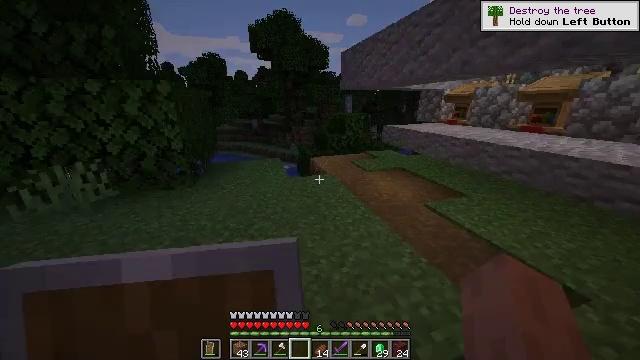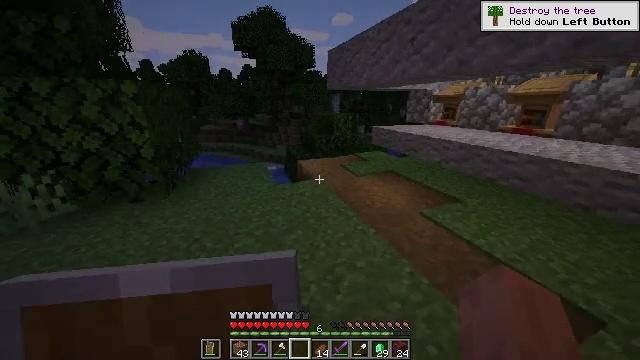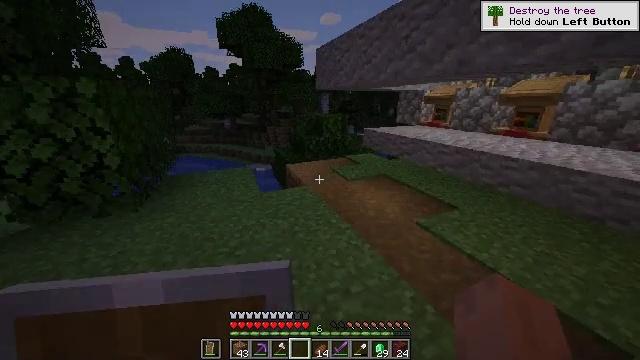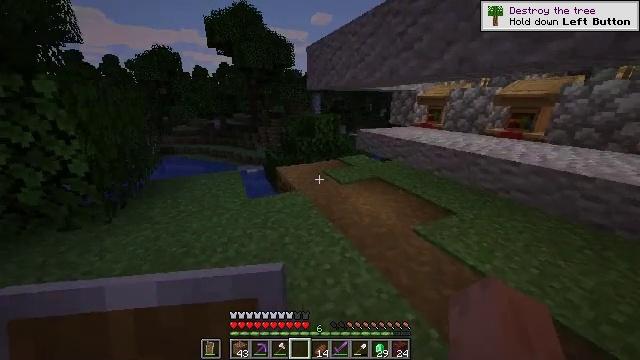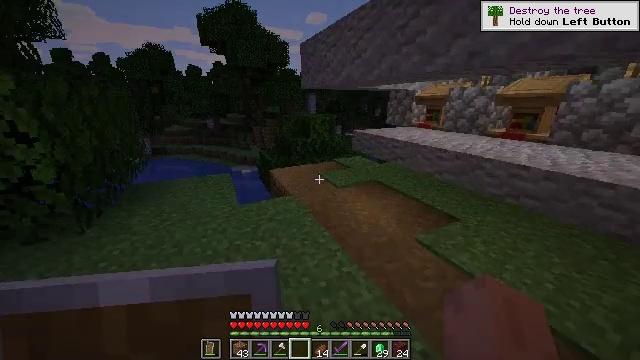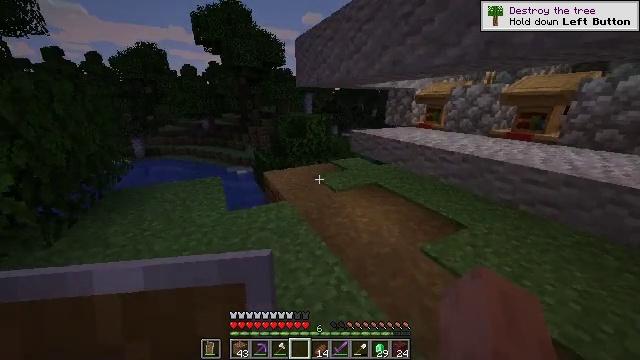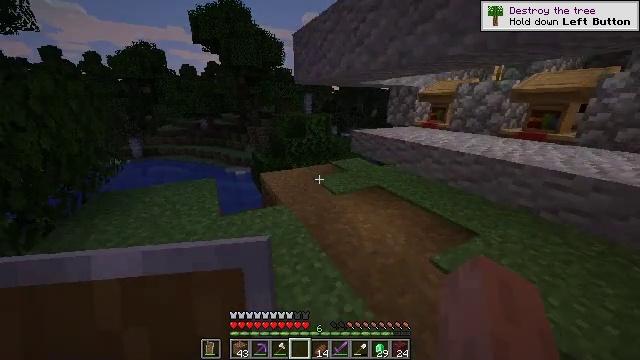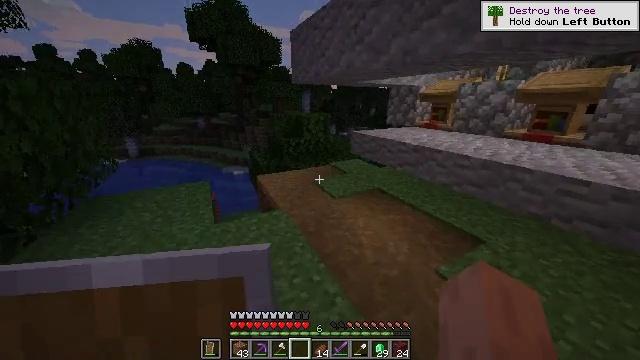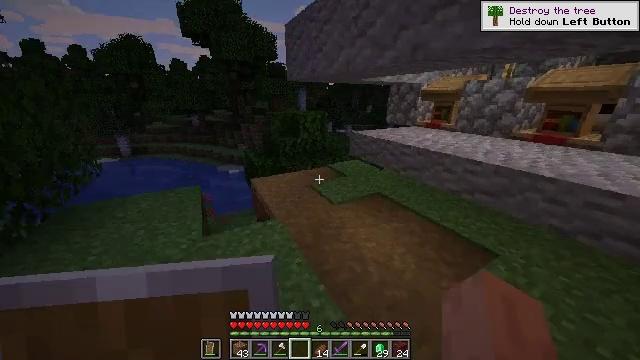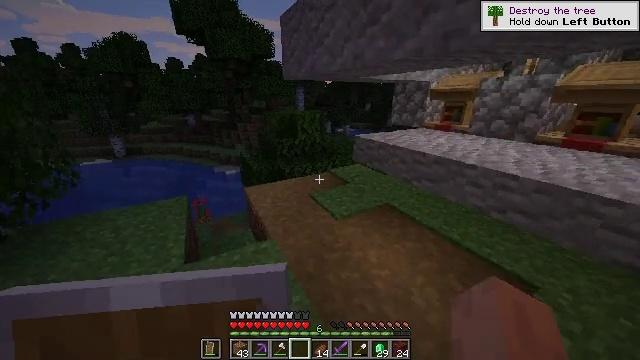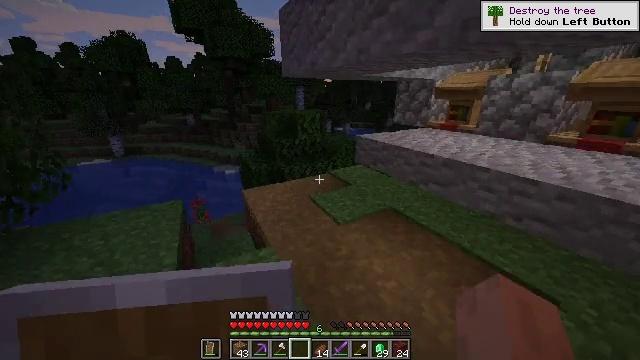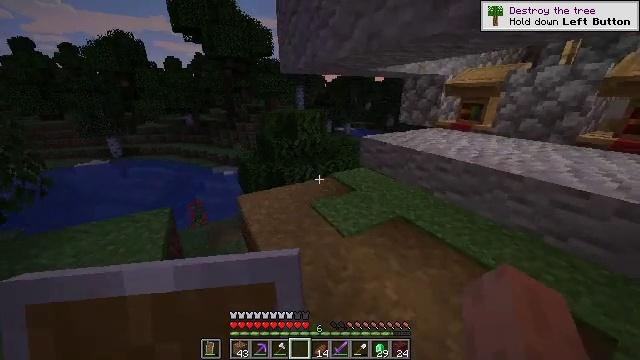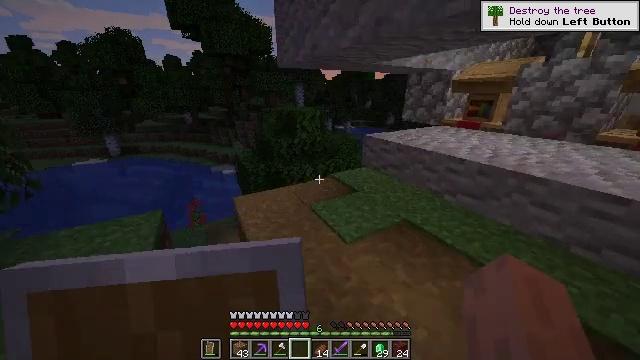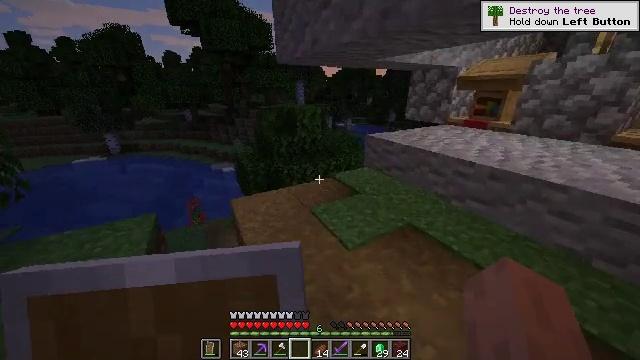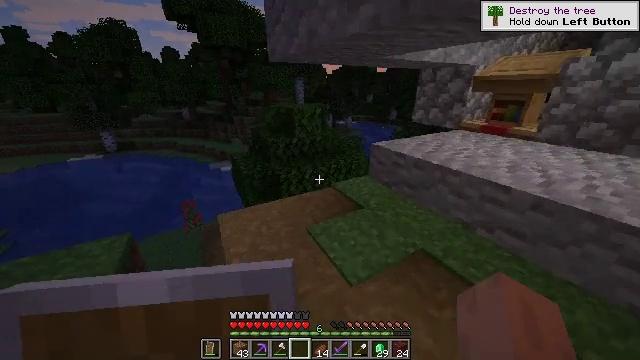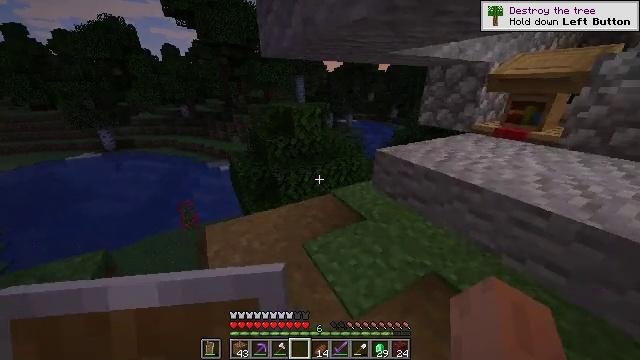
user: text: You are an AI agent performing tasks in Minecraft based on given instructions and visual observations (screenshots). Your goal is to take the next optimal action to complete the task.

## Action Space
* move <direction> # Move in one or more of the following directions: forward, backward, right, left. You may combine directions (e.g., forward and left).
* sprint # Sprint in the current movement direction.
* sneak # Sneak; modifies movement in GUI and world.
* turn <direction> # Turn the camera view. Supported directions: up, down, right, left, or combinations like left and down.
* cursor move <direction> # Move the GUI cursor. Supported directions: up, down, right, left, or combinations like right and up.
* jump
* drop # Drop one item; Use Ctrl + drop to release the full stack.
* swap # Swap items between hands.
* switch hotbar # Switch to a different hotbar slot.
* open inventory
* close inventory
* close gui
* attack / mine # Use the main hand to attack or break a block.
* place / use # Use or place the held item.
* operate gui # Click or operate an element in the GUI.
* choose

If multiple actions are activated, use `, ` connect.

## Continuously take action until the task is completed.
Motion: motion action
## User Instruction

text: Use the furnace to create netherite scrap.
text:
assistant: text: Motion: move forward, turn right
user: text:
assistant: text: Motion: move forward, turn right
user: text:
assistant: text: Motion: move forward, turn right
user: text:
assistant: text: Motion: move forward, turn right
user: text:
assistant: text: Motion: move forward
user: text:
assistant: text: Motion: move forward
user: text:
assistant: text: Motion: move forward
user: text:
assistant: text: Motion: move forward
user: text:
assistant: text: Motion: move forward
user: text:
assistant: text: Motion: move forward
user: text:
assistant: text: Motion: move forward
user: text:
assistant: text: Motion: move forward
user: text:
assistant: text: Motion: move forward
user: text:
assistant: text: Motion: move forward
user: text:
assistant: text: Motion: move forward
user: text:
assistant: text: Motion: move forward
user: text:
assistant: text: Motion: move forward
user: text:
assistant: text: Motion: move forward
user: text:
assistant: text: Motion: move forward, turn right and down
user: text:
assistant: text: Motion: move forward, turn right and down
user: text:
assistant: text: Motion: move forward and move left, turn right and down
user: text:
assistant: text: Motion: move forward and move left, turn right
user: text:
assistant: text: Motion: move forward and move left, turn right
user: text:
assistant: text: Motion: move forward and move left, turn right
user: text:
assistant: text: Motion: turn right
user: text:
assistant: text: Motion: turn right
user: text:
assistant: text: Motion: turn right
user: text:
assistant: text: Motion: turn right
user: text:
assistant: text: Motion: no_op
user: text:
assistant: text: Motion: no_op